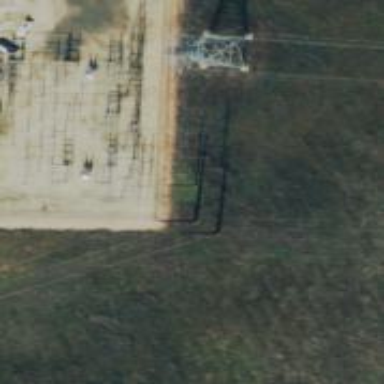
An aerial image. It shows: Power tower.